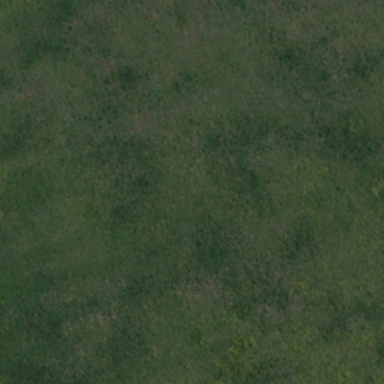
The meadow has different color shades in different zones .